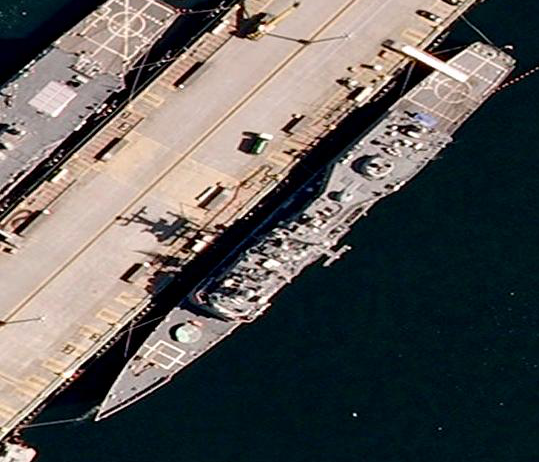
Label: Ticonderoga-class_cruiser